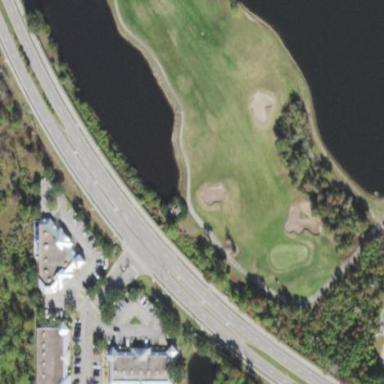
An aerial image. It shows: Scenic golf fairway.